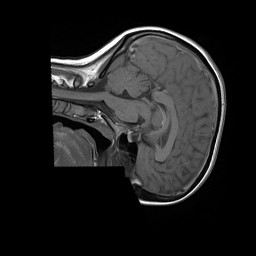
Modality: T1w
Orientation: sagittal
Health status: ill
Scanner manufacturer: siemens
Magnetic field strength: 1.5 T
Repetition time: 0.417 s
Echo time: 0.0099 s